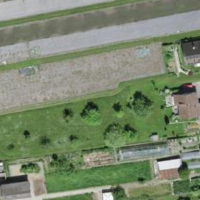
EUNIS habitat code: 52
Species observed at this site:
Astrantia major